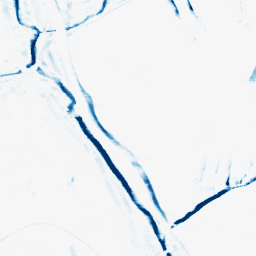
Category: morphological
Decomposition family: morphological_rect
Decomposition parameters: operation: closing
width: 10
height: 3
Upsampling method: bilinear
Upsampling parameters: scale: 2
Upsampling scale: 2